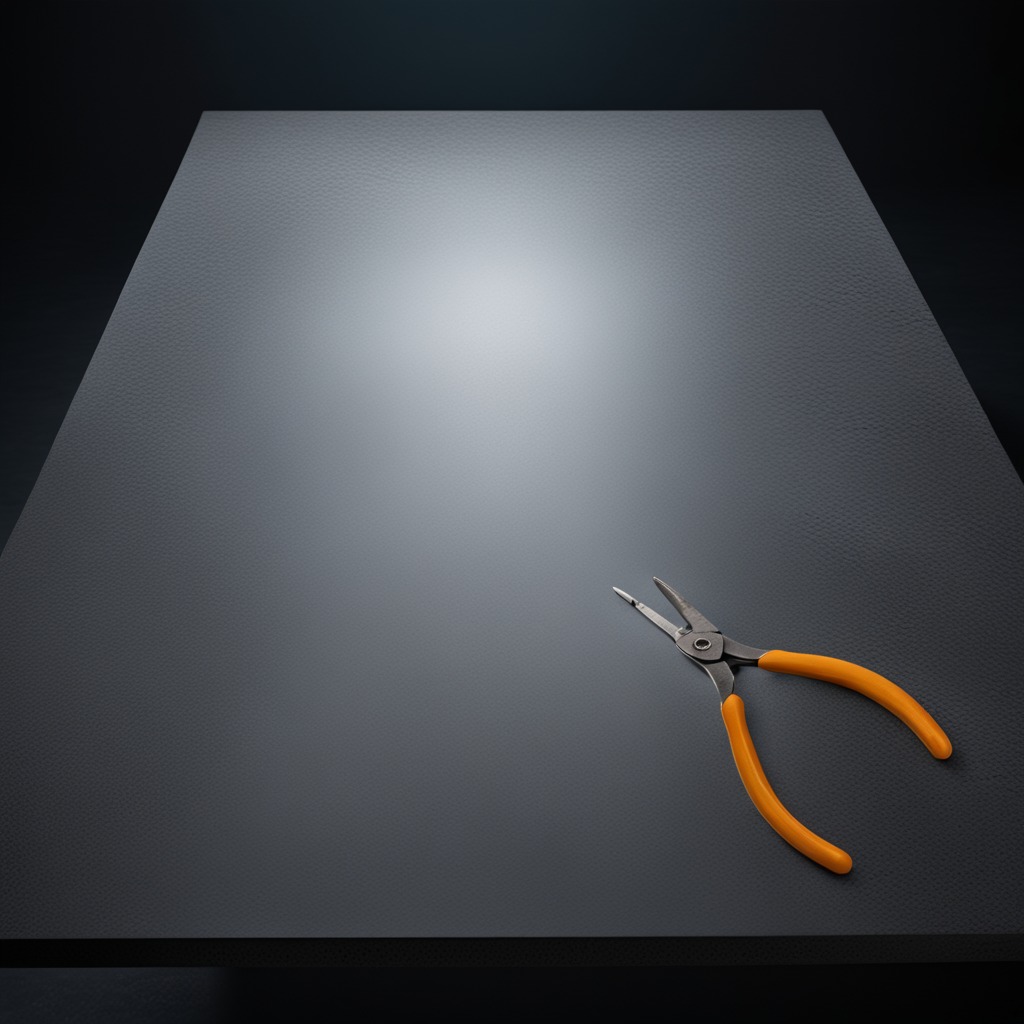
A plier is lying on the clean granite table inside a workshop at night.